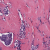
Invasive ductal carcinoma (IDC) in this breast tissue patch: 1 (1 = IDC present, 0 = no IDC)